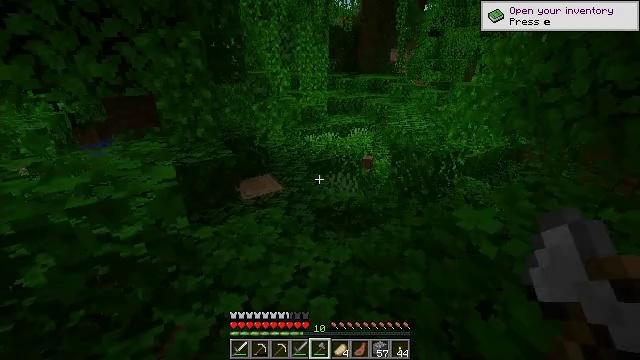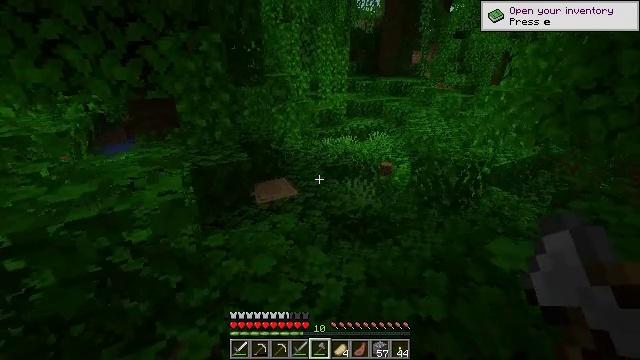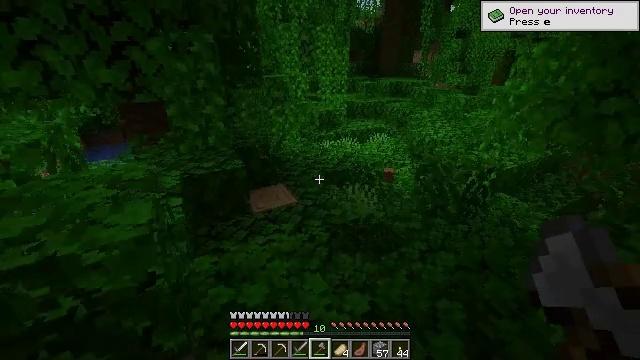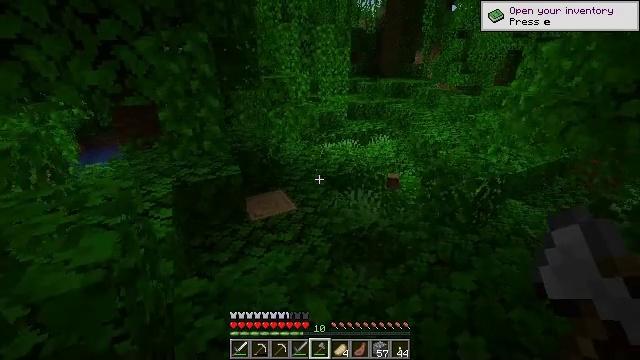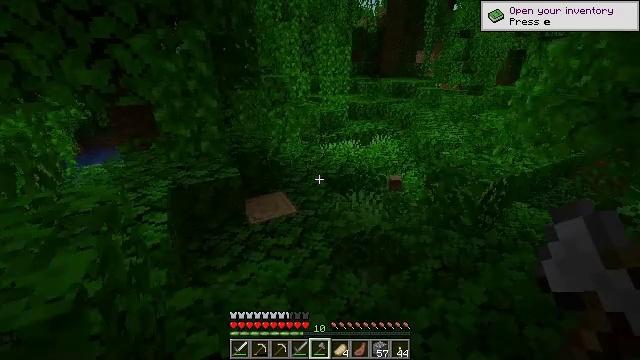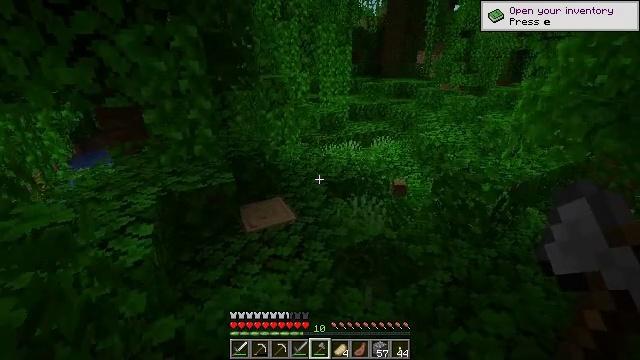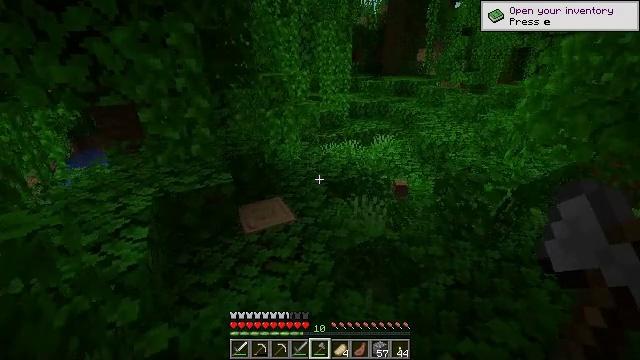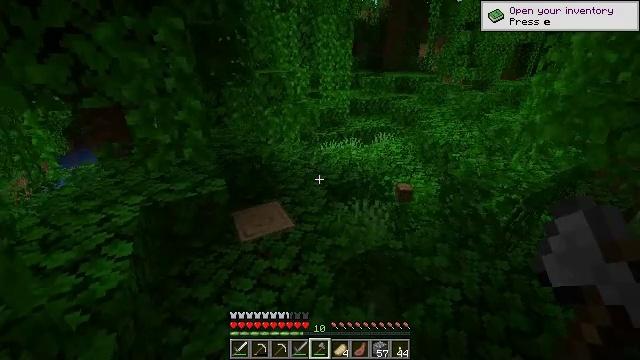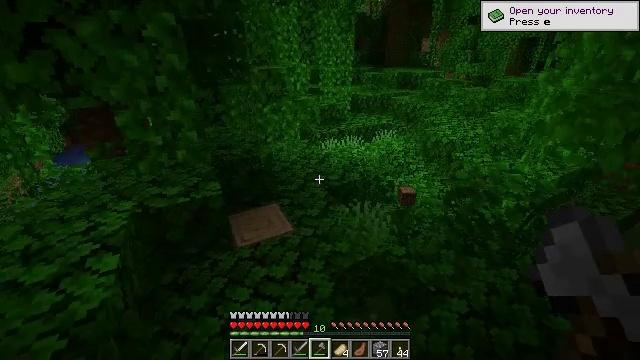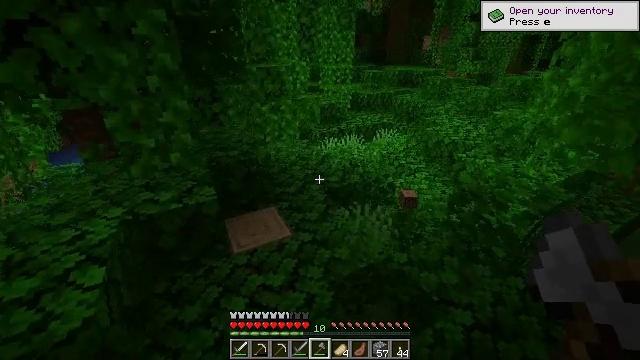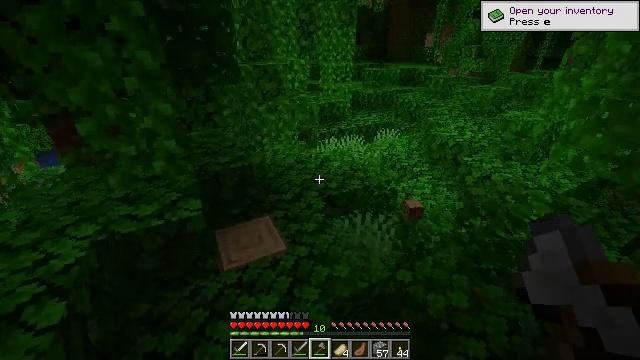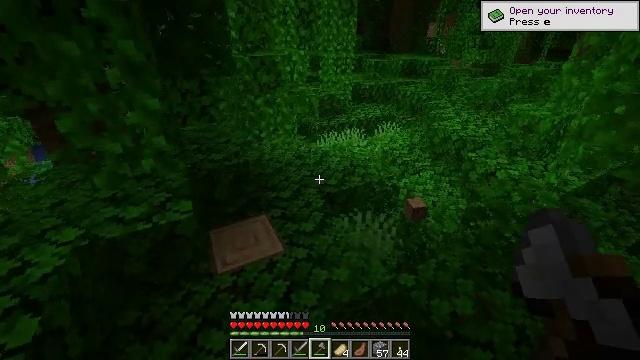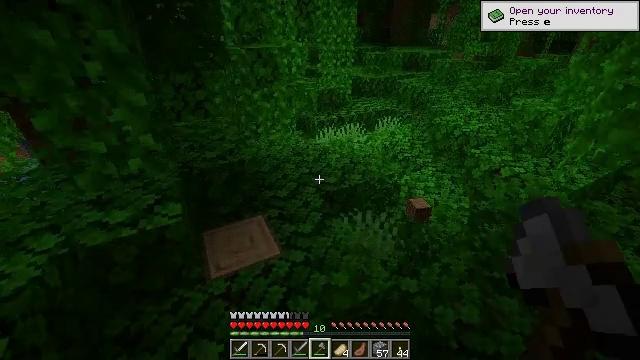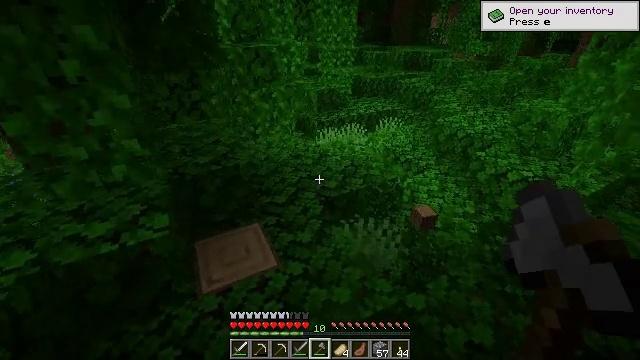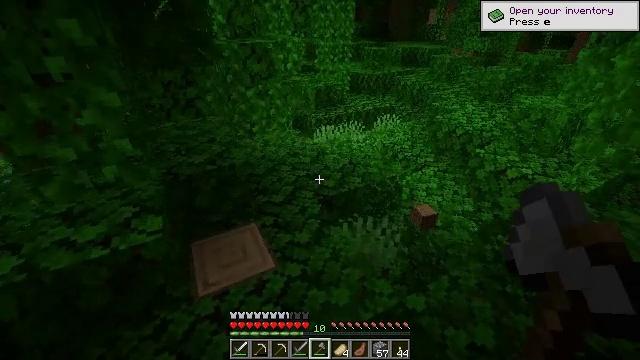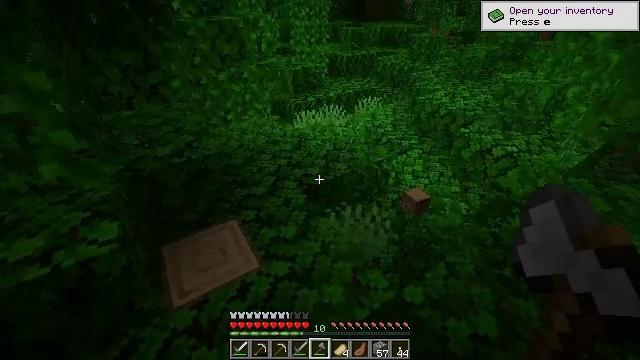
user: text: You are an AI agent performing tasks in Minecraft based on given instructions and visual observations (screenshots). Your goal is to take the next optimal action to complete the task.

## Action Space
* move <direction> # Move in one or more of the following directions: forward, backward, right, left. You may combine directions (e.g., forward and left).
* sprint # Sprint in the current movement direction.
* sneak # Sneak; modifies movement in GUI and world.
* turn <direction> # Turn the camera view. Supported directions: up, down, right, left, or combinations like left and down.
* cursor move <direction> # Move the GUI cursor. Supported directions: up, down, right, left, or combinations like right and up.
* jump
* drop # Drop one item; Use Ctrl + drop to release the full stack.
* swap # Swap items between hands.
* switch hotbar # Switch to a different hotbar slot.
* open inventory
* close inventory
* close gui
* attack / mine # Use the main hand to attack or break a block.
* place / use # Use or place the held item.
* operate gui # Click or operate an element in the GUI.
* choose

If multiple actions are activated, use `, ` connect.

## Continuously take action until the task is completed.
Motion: motion action
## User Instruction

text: Collect the grass block using a shovel.
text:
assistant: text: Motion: move forward, turn left
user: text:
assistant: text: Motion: move forward
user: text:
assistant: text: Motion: move forward
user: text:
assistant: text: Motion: move forward
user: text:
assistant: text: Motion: move forward
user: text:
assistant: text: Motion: move forward
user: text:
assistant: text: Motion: move forward
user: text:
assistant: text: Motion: move forward
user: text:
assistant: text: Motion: move forward
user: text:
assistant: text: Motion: move forward
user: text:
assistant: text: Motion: move forward, turn down
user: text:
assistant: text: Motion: move forward, turn down
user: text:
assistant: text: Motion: move forward
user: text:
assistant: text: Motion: move forward
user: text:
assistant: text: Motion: move forward, turn right and down
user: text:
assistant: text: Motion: move forward, turn right and down
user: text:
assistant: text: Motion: move forward
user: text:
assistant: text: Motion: move forward
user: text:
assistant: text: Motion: move forward
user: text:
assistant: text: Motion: move forward, turn right
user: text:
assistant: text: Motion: move forward, turn right
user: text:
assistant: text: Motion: move forward
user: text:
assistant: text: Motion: move forward
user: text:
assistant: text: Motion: move forward
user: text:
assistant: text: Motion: move forward
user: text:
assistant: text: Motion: move forward
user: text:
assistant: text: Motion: move forward, turn up
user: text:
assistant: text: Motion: move forward, turn left and up
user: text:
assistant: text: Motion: move forward, turn left and up
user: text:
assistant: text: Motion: move forward, turn left and up